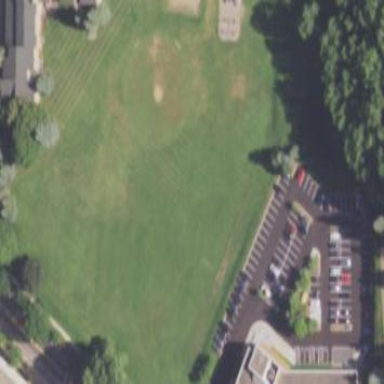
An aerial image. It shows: Baseball pitch for leisure land.